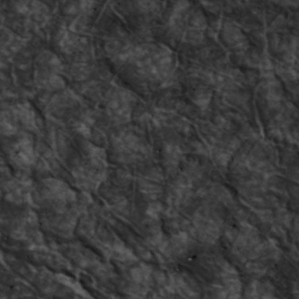
Label: non_frost